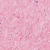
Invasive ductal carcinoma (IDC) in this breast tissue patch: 0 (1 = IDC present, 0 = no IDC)